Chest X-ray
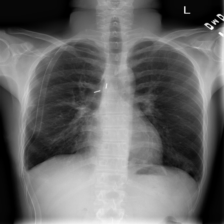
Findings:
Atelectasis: negative
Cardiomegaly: negative
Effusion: negative
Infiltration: negative
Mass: negative
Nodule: negative
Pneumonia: negative
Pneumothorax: positive
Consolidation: negative
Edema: negative
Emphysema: negative
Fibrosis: negative
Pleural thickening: negative
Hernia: negative